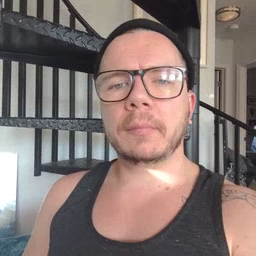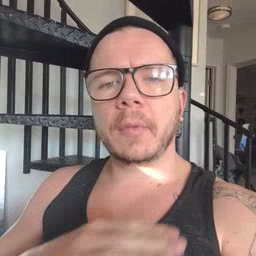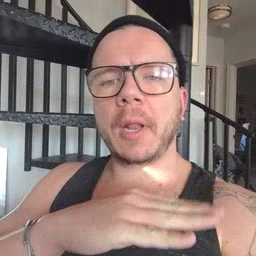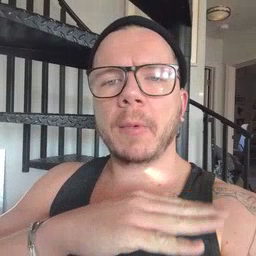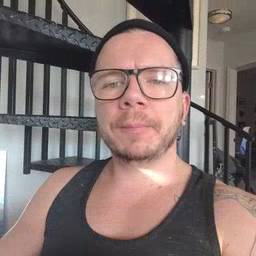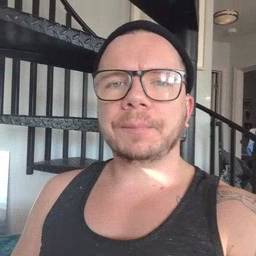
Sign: table